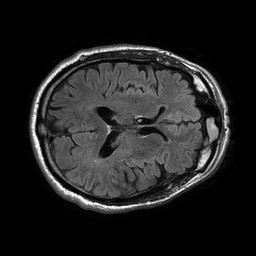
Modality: FLAIR
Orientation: axial
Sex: male
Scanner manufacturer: philips
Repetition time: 11 s
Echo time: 0.125 s